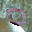
Label: 0